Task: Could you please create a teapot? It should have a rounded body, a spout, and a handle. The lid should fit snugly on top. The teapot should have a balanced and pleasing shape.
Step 144:
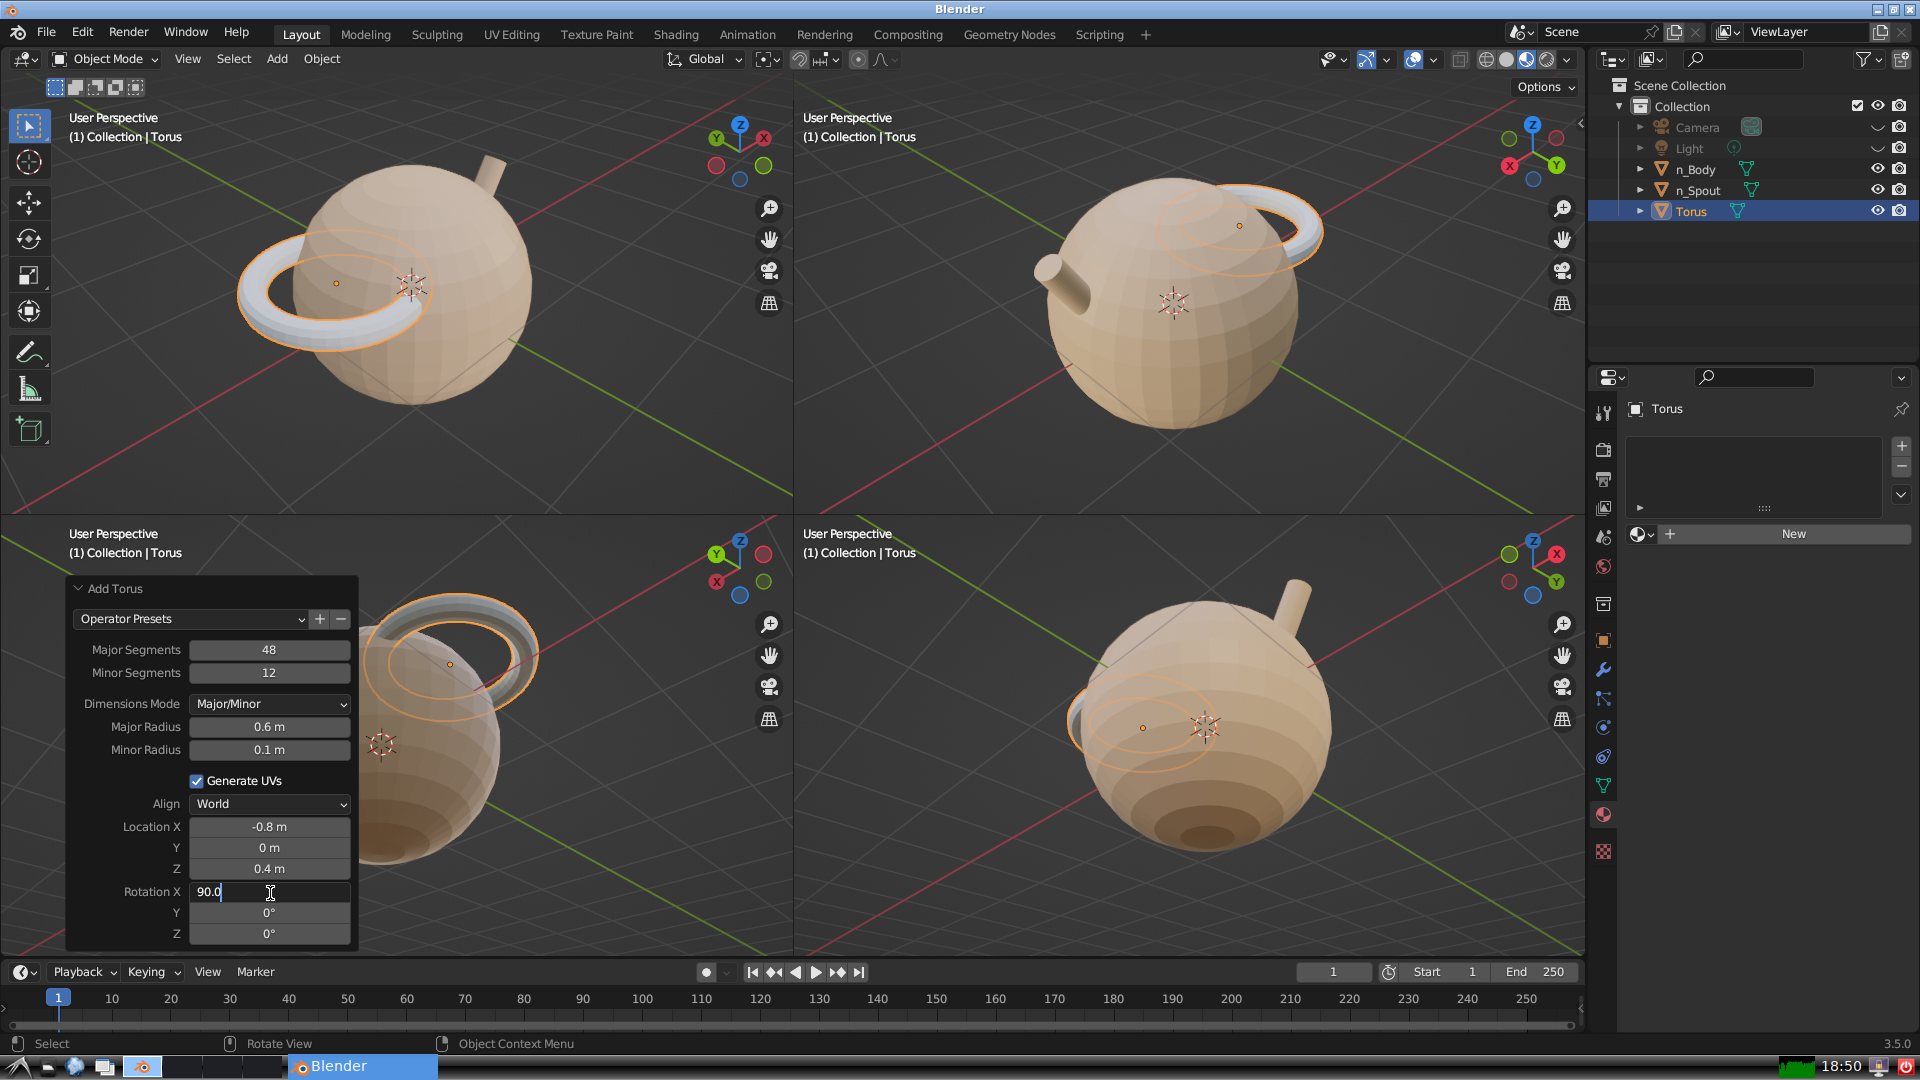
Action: {"key_press": ['Return']}